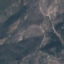
Land use / land cover class: HerbaceousVegetation